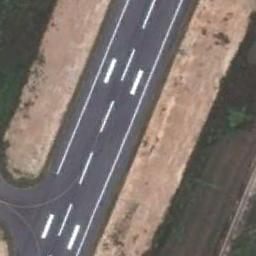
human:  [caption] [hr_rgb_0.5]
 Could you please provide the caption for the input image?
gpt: There is a lawn next to the runway, And there are white short and thick signs on the runway .

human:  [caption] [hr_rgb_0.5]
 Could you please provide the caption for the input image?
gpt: The runway is marked with lines .

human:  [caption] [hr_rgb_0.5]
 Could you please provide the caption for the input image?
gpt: The runway is on the grass .

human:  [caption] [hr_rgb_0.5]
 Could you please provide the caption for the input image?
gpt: The runway has some center line markings and touchdown zone markings .

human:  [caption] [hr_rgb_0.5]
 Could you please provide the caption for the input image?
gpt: There are some empty land beside the runway .